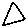
Label: triangle